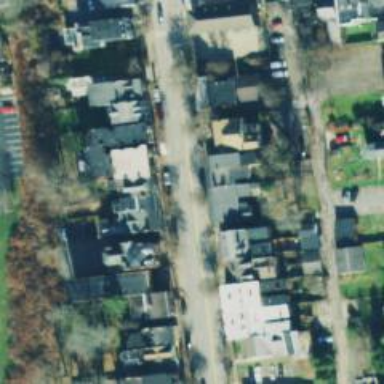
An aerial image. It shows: Alley classified as service road.